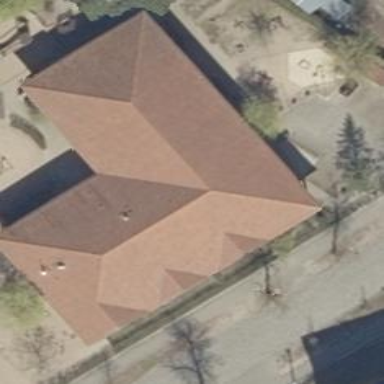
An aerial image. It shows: Civic building with hipped roof.